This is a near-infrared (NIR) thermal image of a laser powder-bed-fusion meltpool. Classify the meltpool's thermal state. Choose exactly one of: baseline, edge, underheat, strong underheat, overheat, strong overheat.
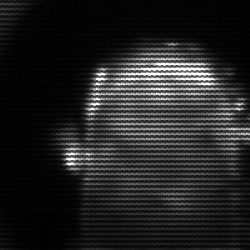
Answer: baseline